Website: crate-barrel
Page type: billing-address
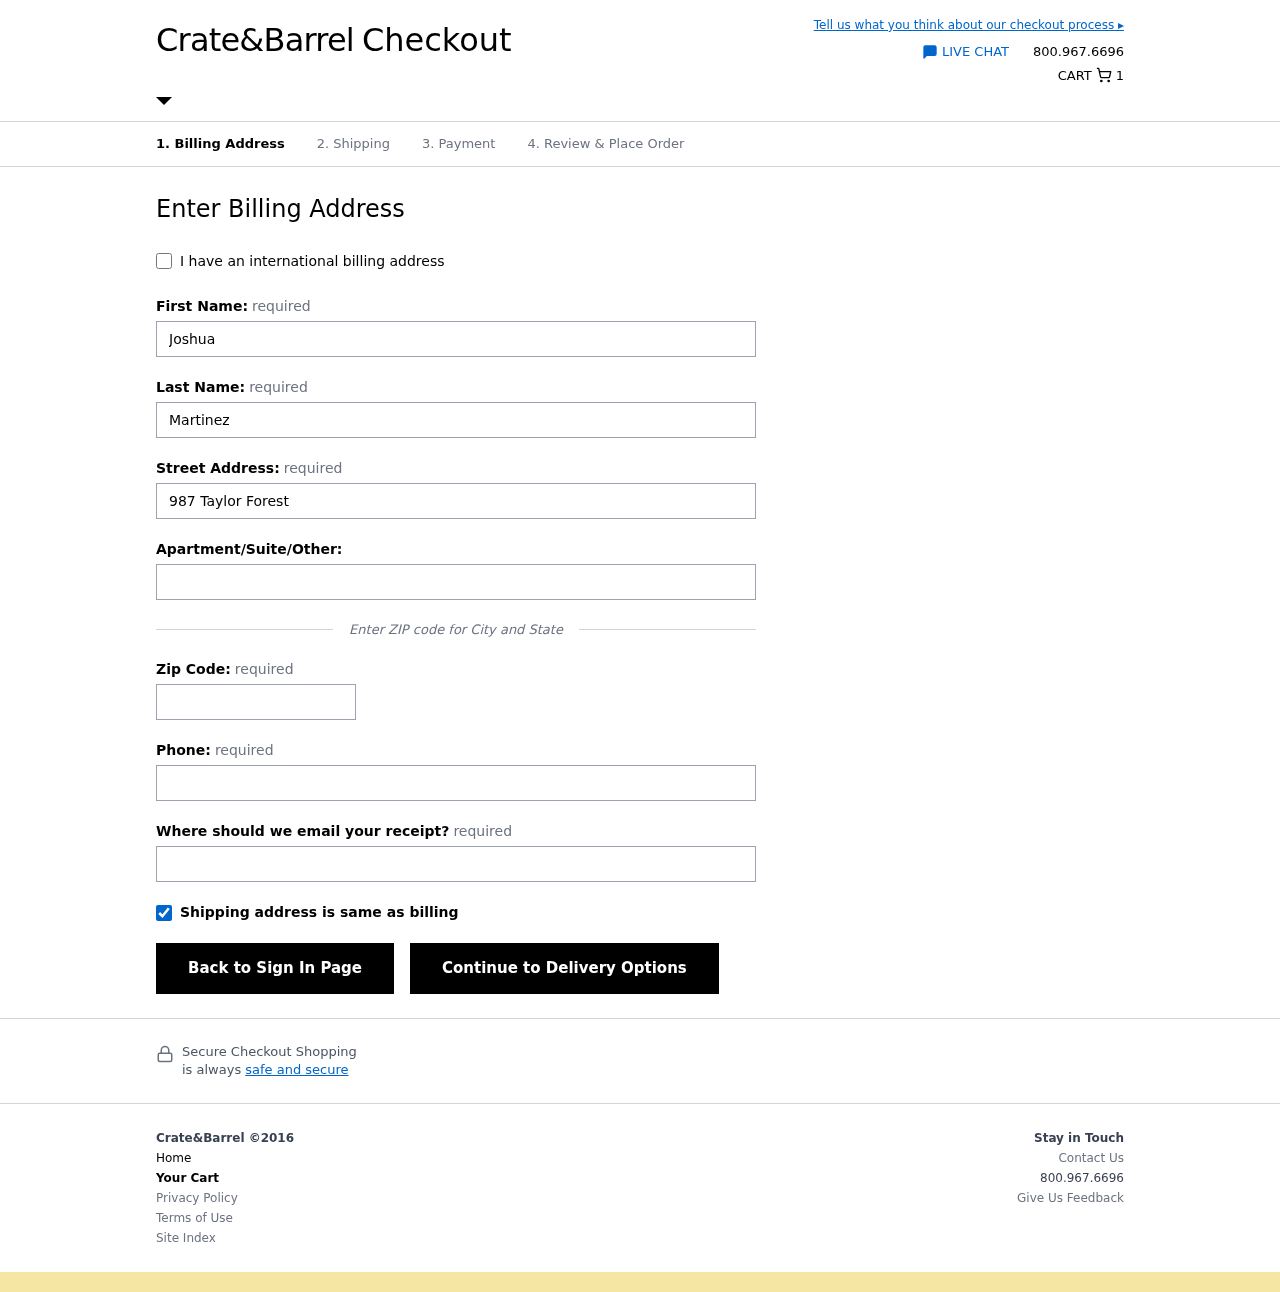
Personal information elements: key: PII_EMAIL
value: joshua_martinez@hotmail.com
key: PII_FIRSTNAME
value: Joshua
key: PII_LASTNAME
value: Martinez
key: PII_PHONE
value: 3248273836
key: PII_POSTCODE
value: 34112
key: PII_STREET
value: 987 Taylor Forest
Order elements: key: ORDER_NUM_ITEMS
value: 1